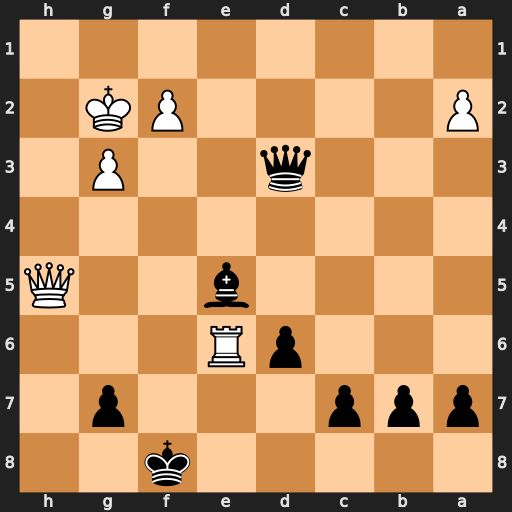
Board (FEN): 5k2/ppp3p1/3pR3/4b2Q/8/3q2P1/P4PK1/8
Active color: b
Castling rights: -
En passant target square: -
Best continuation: Qd5+ Kg1 Qxe6